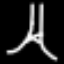
Label: The Eiffel Tower